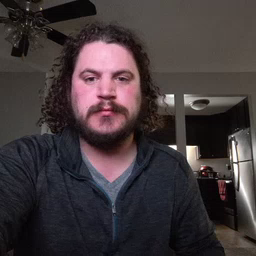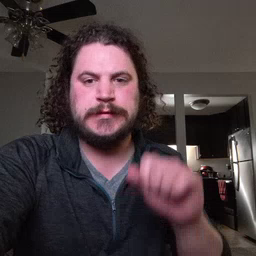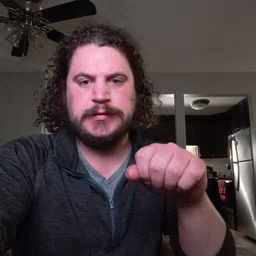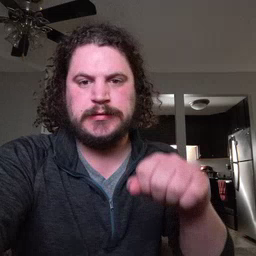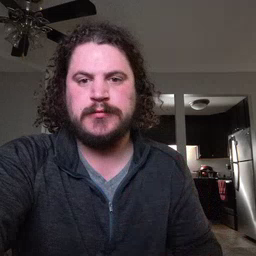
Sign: yes